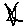
Label: star